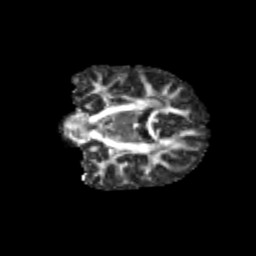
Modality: FA
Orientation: coronal
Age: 9
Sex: male
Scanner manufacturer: siemens
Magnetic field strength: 3 T
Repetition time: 3.8 s
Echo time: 0.07 s